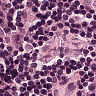
Metastatic tissue present: no